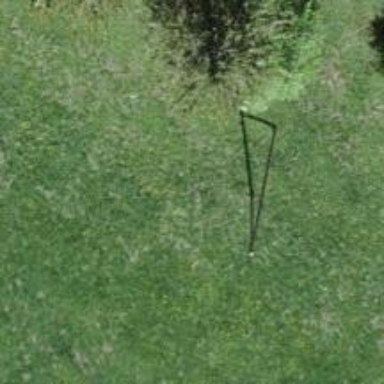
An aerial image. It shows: Power pole.